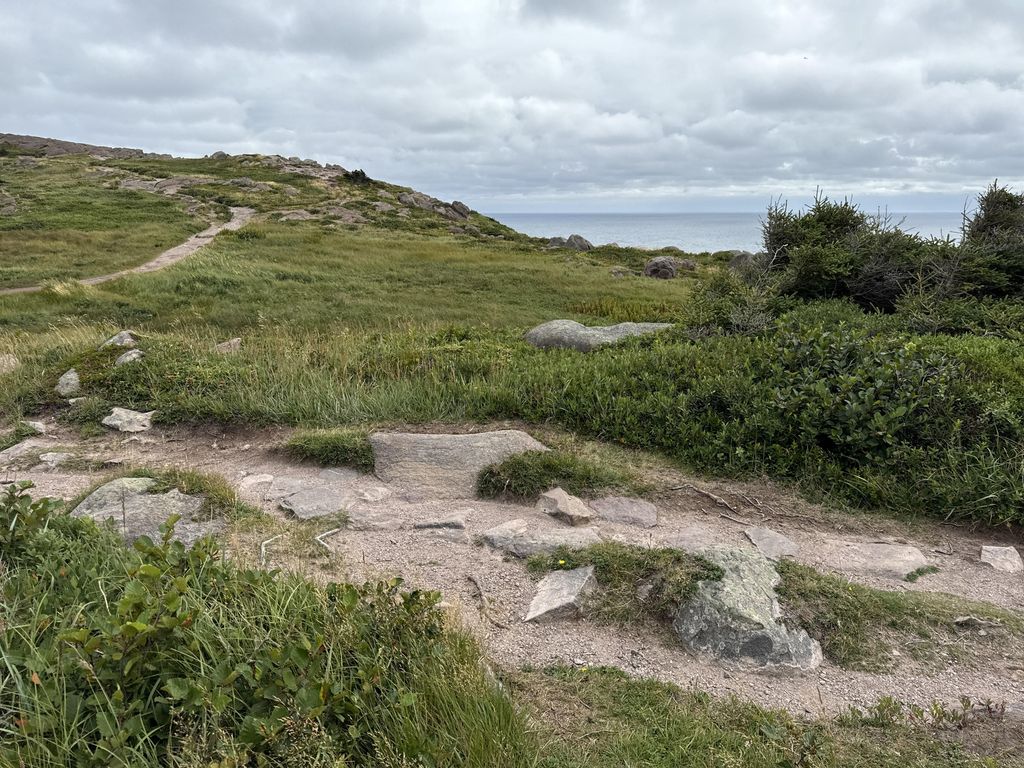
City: st_johns